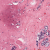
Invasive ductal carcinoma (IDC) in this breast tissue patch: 0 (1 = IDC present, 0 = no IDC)